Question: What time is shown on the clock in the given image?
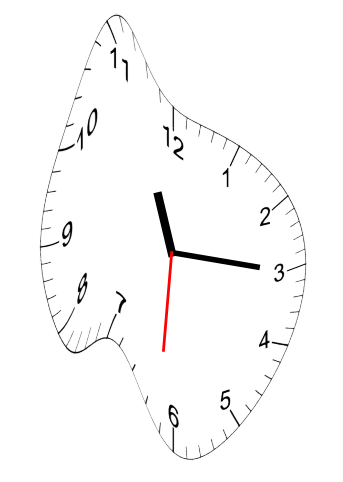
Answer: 11:15:31